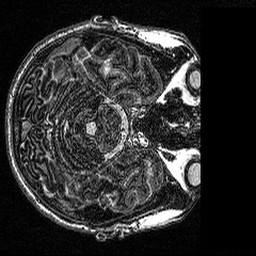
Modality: MP2RAGE
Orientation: axial
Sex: male
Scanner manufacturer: siemens
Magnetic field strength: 3 T
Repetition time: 5 s
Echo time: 0.00292 s